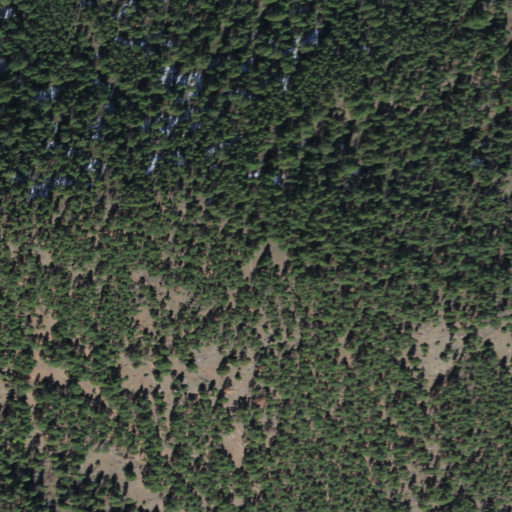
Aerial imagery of mountain in Arizona named Walker Hill containing only evergreen forest